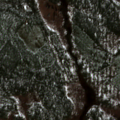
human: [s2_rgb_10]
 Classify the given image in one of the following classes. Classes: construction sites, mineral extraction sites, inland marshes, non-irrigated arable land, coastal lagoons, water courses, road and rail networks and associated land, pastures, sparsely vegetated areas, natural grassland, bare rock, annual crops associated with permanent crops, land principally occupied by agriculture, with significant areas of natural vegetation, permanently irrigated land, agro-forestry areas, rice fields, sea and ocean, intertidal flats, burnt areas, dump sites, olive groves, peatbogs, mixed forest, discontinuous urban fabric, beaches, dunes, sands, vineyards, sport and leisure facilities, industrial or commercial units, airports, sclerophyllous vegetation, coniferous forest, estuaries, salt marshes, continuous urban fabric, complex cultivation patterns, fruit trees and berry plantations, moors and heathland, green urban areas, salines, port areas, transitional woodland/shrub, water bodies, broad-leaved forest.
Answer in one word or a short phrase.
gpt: coniferous forest, peatbogs